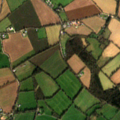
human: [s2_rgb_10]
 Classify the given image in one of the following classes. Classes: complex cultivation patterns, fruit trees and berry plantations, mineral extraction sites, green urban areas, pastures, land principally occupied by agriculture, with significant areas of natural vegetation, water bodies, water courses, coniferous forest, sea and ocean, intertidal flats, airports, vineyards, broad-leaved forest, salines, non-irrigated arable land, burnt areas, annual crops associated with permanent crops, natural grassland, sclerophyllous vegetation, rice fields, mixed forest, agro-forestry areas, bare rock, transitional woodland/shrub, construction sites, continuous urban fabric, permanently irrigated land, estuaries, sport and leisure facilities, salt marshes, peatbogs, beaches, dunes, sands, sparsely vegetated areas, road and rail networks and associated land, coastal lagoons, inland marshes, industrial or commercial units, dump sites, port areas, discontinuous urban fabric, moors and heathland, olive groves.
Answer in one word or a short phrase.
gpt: non-irrigated arable land, pastures, coniferous forest